Brain MRI, modality: ceT1
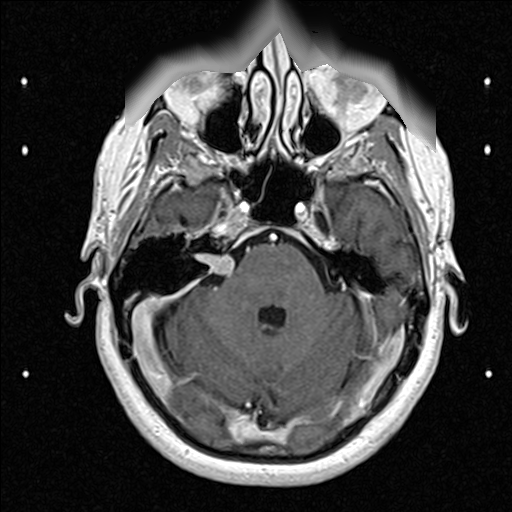